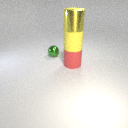
large red rubber cylinder to the right of small green metal sphere